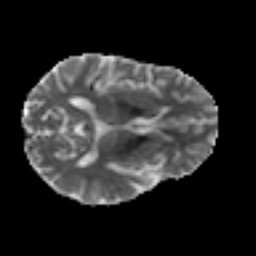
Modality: MD
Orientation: axial
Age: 47
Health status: ill
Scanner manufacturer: philips
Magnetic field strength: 3 T
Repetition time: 9 s
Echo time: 0.127 s